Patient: sex F, age 63
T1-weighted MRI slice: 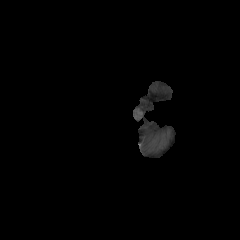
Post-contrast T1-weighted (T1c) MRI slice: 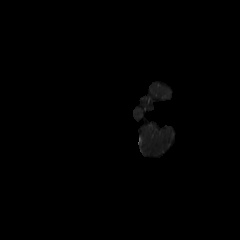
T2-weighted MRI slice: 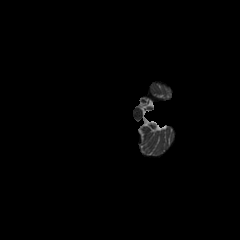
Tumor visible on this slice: no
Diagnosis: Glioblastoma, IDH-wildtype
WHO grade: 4